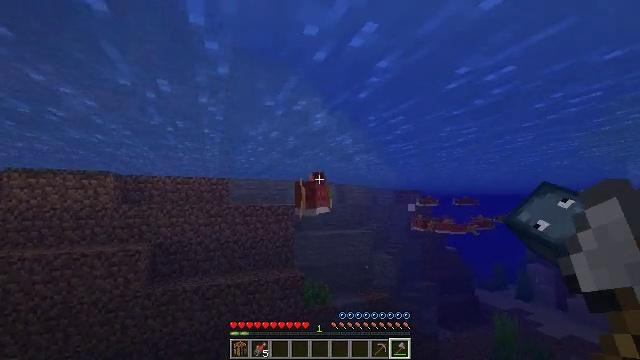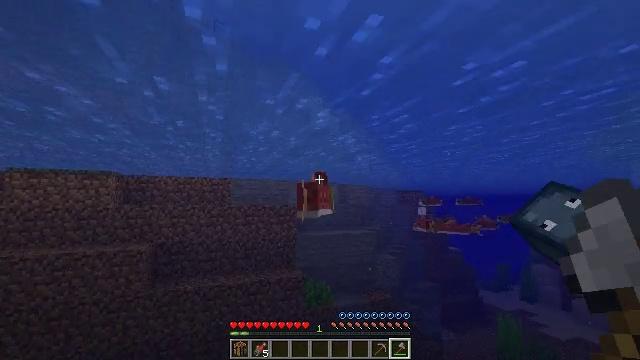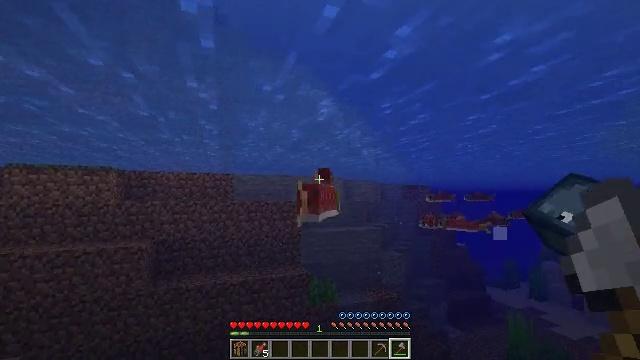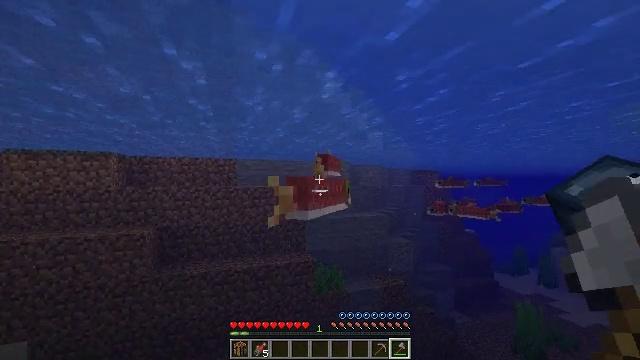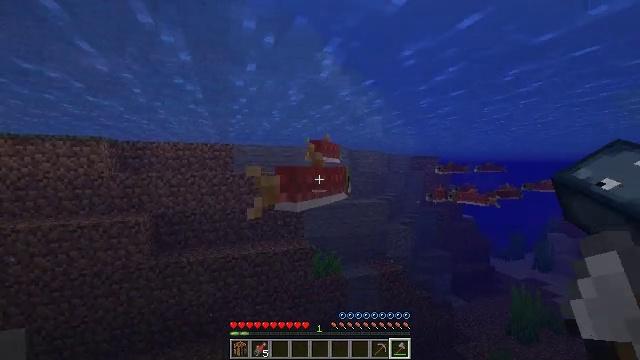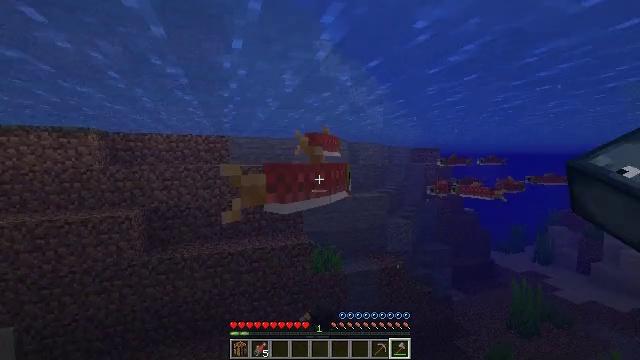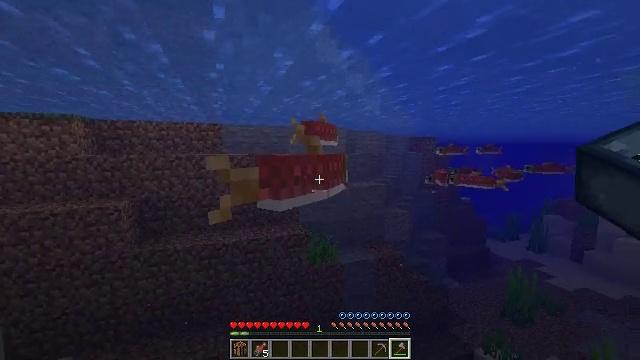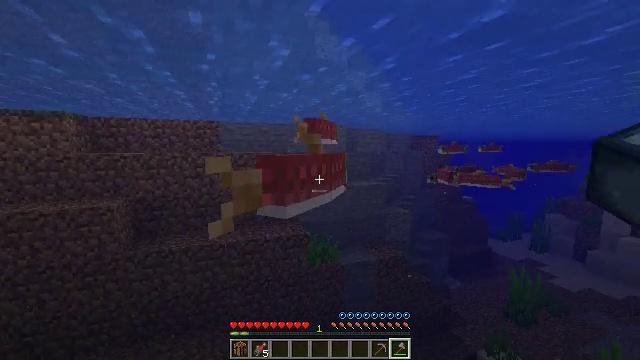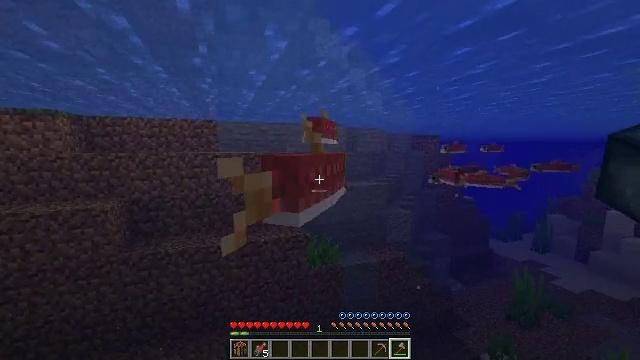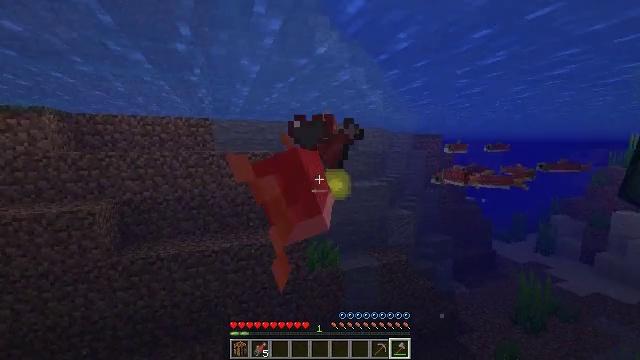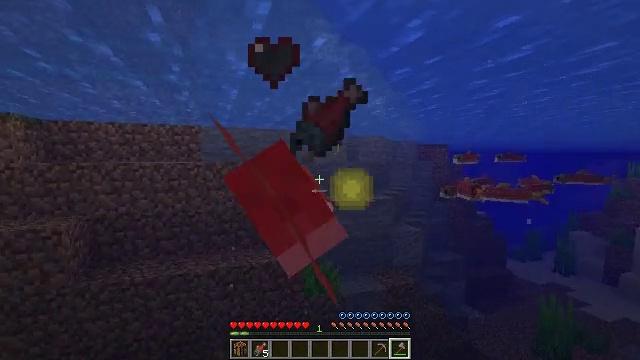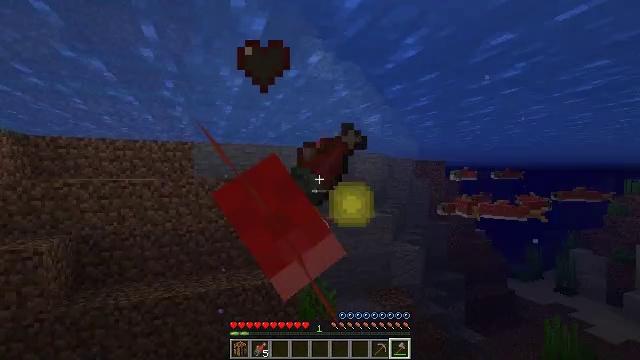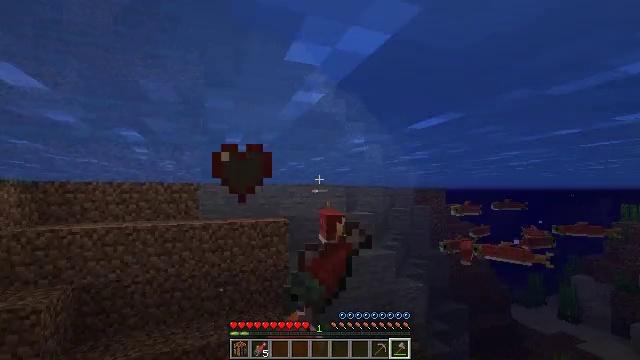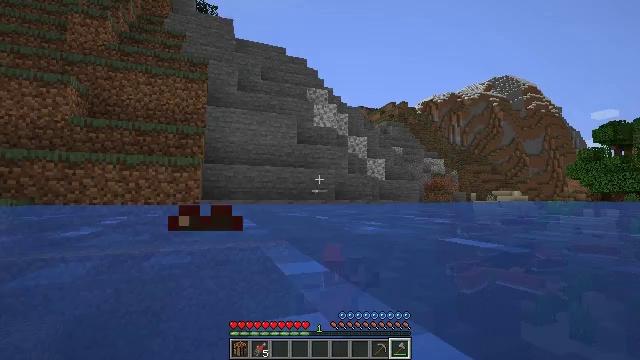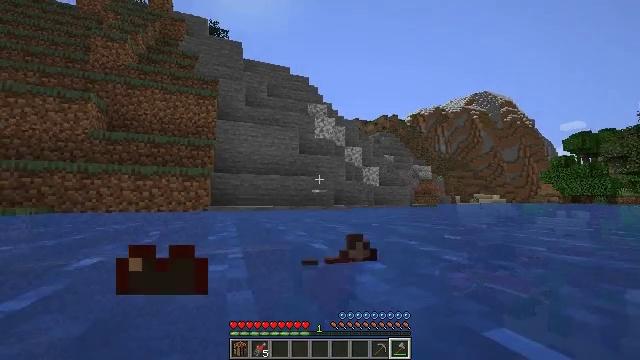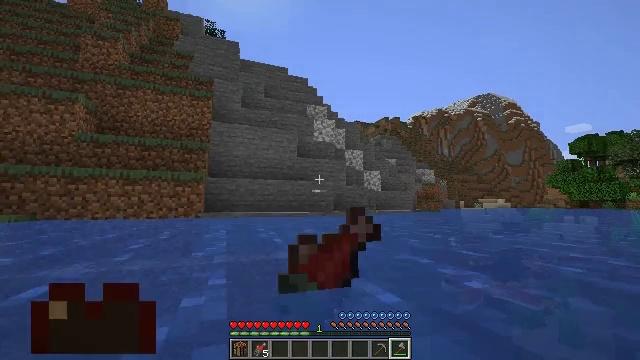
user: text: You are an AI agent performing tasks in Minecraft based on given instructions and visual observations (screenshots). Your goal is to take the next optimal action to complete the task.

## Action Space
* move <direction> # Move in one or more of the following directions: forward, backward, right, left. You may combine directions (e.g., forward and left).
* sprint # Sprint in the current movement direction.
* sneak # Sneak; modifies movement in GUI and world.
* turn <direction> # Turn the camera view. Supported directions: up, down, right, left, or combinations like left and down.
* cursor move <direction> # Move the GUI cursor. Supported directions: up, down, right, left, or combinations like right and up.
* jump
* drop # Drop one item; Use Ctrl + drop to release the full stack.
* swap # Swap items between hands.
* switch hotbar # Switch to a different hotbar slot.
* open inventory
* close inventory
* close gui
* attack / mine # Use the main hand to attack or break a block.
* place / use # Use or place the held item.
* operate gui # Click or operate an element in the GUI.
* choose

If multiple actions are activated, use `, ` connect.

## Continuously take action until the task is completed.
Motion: motion action
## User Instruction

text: Hunt fish.
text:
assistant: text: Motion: move forward, sprint
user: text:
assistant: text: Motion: move forward, sprint, turn left and down
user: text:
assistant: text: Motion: move forward, sprint, turn left and down
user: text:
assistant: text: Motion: move forward, sprint, turn down, attack / mine
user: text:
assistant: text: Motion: move forward, sprint, turn down, attack / mine
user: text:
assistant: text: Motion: move forward, sprint, turn down, attack / mine
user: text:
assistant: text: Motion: move forward, sprint
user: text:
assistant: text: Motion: move forward, sprint
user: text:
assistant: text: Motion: move forward, sprint
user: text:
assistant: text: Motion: move forward, sprint, turn up
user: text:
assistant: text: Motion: move forward, sprint, turn up
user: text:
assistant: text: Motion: move forward, sprint, turn up
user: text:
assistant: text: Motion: move forward, sprint, turn up
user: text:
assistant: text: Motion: move forward, sprint
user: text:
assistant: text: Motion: move forward, sprint
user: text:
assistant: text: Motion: move forward, sprint
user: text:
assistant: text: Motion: move forward, sprint
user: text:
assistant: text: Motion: move forward, sprint, turn right
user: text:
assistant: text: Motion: move forward, sprint, turn right
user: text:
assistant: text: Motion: move forward, sprint
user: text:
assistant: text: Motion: move forward, sprint
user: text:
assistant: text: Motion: move forward, sprint, turn down
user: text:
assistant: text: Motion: sprint, turn right and down
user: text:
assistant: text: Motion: turn down
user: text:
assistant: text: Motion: no_op
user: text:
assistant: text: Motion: no_op
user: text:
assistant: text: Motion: no_op
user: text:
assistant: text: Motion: no_op
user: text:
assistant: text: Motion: turn right
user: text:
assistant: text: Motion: turn right